Question: I have this webview with a Form, when I clicked on a textbox to type, this is what's happening:

I have this on my html form:
'''
<!DOCTYPE html PUBLIC "-//W3C//DTD XHTML Basic 1.1//EN"
"http://www.w3.org/TR/xhtml-basic/xhtml-basic11.dtd">
<head>
<meta http-equiv="Content-Type" content="text/html; charset=utf-8" />
<meta name="viewport" content="width=device-width, user-scalable=no" />
'''
I'm using samsung galaxy tab 2, android ice cream sandwich. I have the same experience on honeycomb.
I tried adding:
'''
-webkit-transform: translate3d(0,0,0);
'''
on the container and/or the input element itself, but nothing worked.
Thanks for any ideas on how do I fix this!
EDIT:
My html:
'''
<td class='valign_top' style='width:30%; -webkit-transform: translate3d(0,0,0);'>
<div class='cell_lbl'>P.O. Number:</div>
<input type='text' name='po_number' id='po_number' style='width:100%;' />
</td>
'''
When I tried it in built in browser, IT'S FINE.
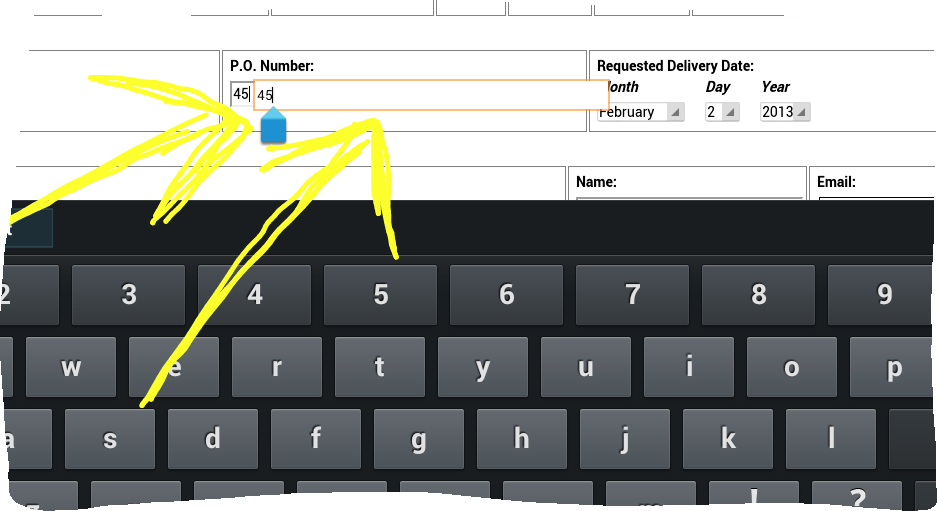
Answer: You should try to apply this:
'''
-webkit-user-modify: read-write-plaintext-only;
-webkit-tap-highlight-color: rgba(255,255,255,0);
'''
or this:
'''
-webkit-user-modify: read-write-plaintext-only;
-webkit-tap-highlight-color:#3072af;
'''
to your input box elements.